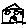
Label: house